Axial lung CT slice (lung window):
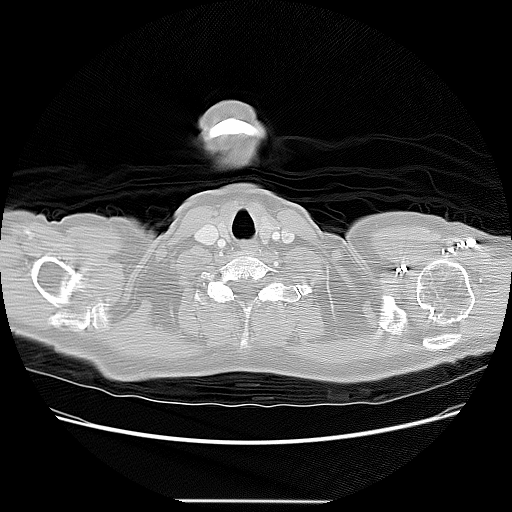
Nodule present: no